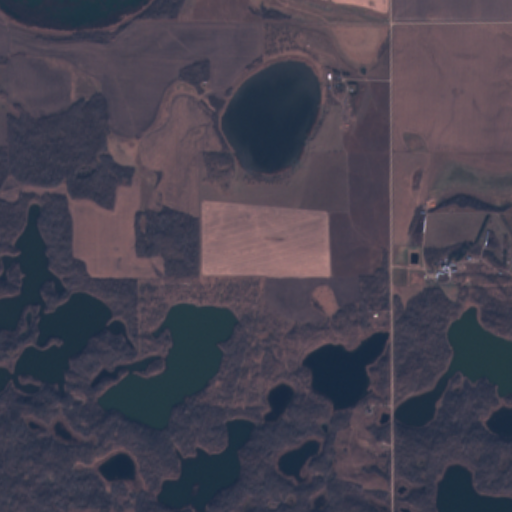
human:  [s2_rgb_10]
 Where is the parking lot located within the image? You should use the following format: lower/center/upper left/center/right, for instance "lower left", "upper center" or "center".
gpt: There is no parking lot in the image.